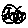
Label: star